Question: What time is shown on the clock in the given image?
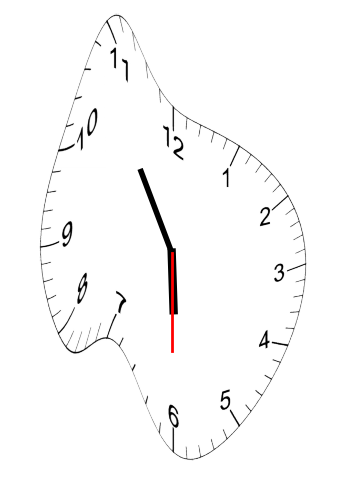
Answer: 05:54:30